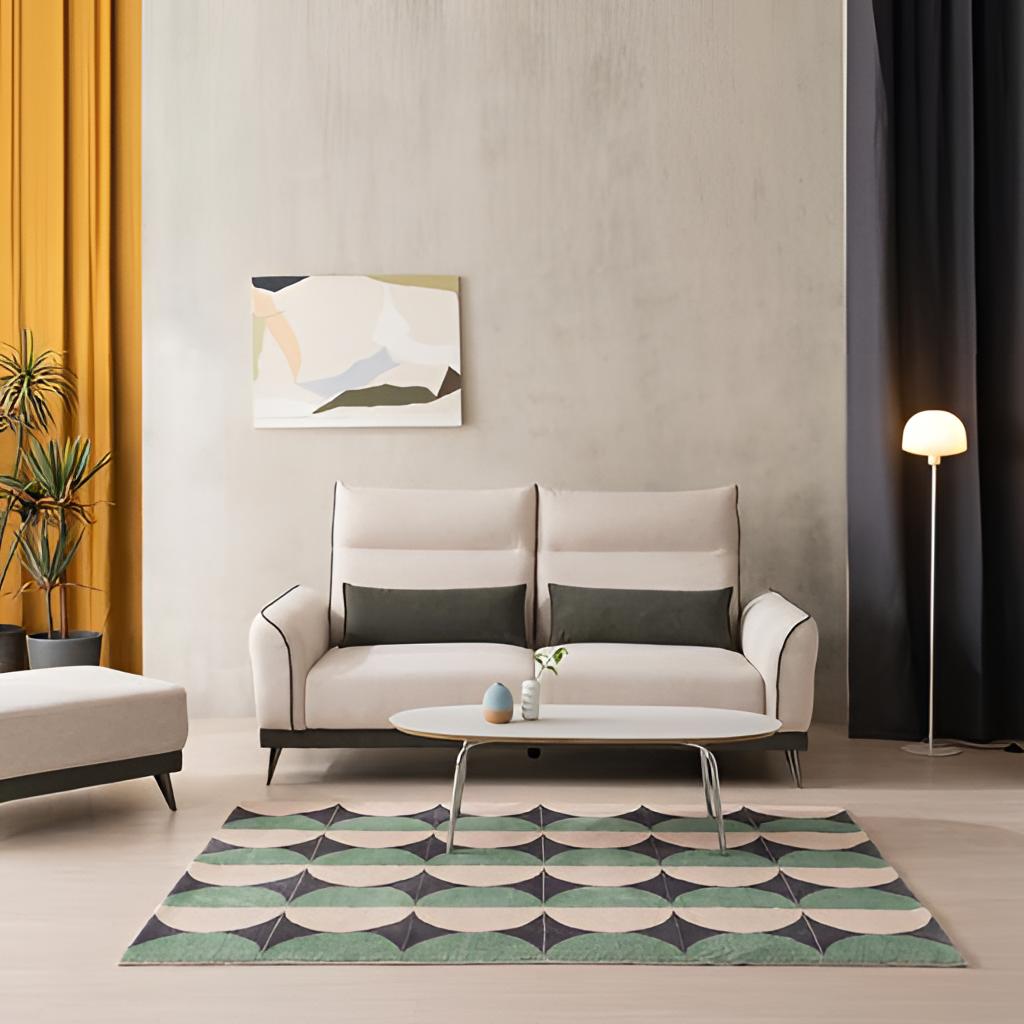
fabric sofa, living room, gray paint wallpaper, with solid pattern, wood flooring, with plank pattern, modern